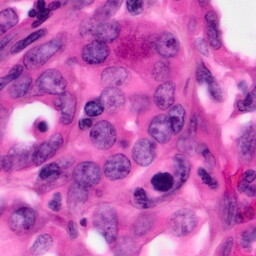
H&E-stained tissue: Pancreatic